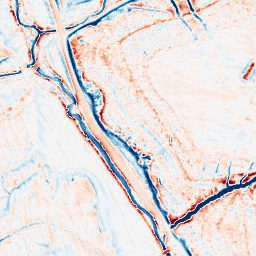
Category: edge_preserving
Decomposition family: anisotropic_diffusion
Decomposition parameters: iterations: 20
kappa: 100
gamma: 0.2
Upsampling method: lanczos
Upsampling parameters: scale: 4
Upsampling scale: 4